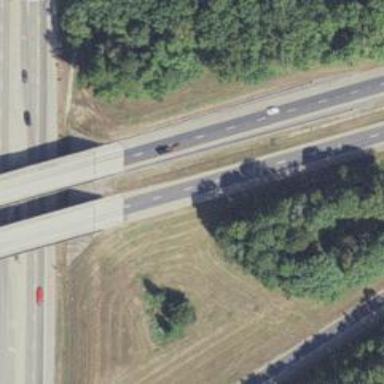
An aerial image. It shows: Beam bridge on motorway.